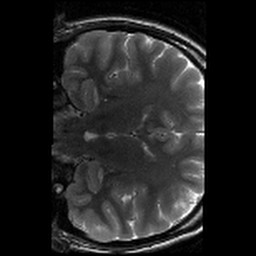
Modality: T2w
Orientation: coronal
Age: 22
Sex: female
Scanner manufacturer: siemens
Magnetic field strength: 3 T
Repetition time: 8.02 s
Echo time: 0.08 s